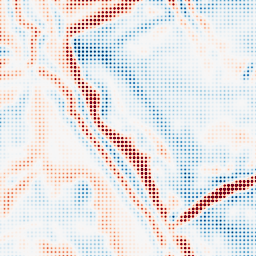
Category: multiscale
Decomposition family: log
Decomposition parameters: sigma: 5
Upsampling method: sinc_hamming
Upsampling parameters: scale: 8
kernel_size: 4
Upsampling scale: 8